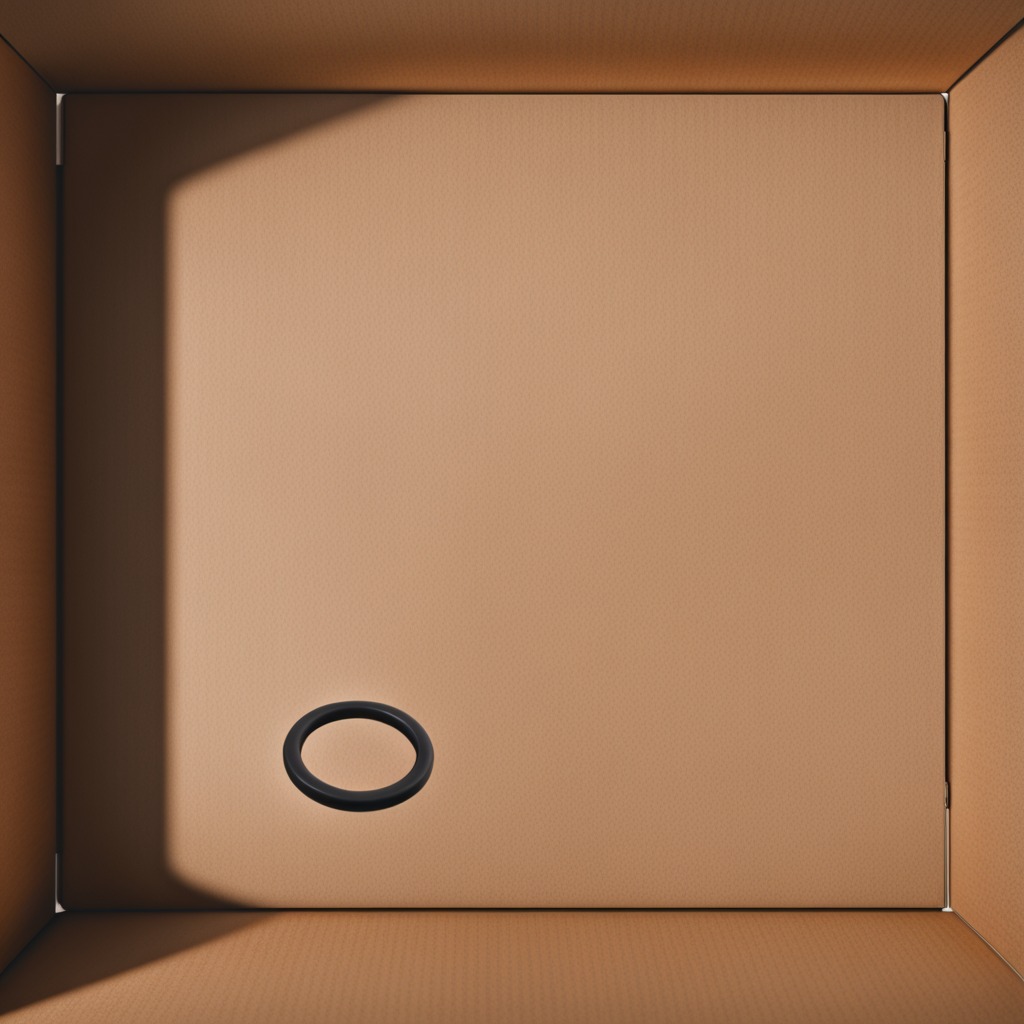
A rubber O-ring is lying on the cardboard box surface in an outdoor workshop during daytime bright natural light soft shadows slightly creased but